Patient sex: M
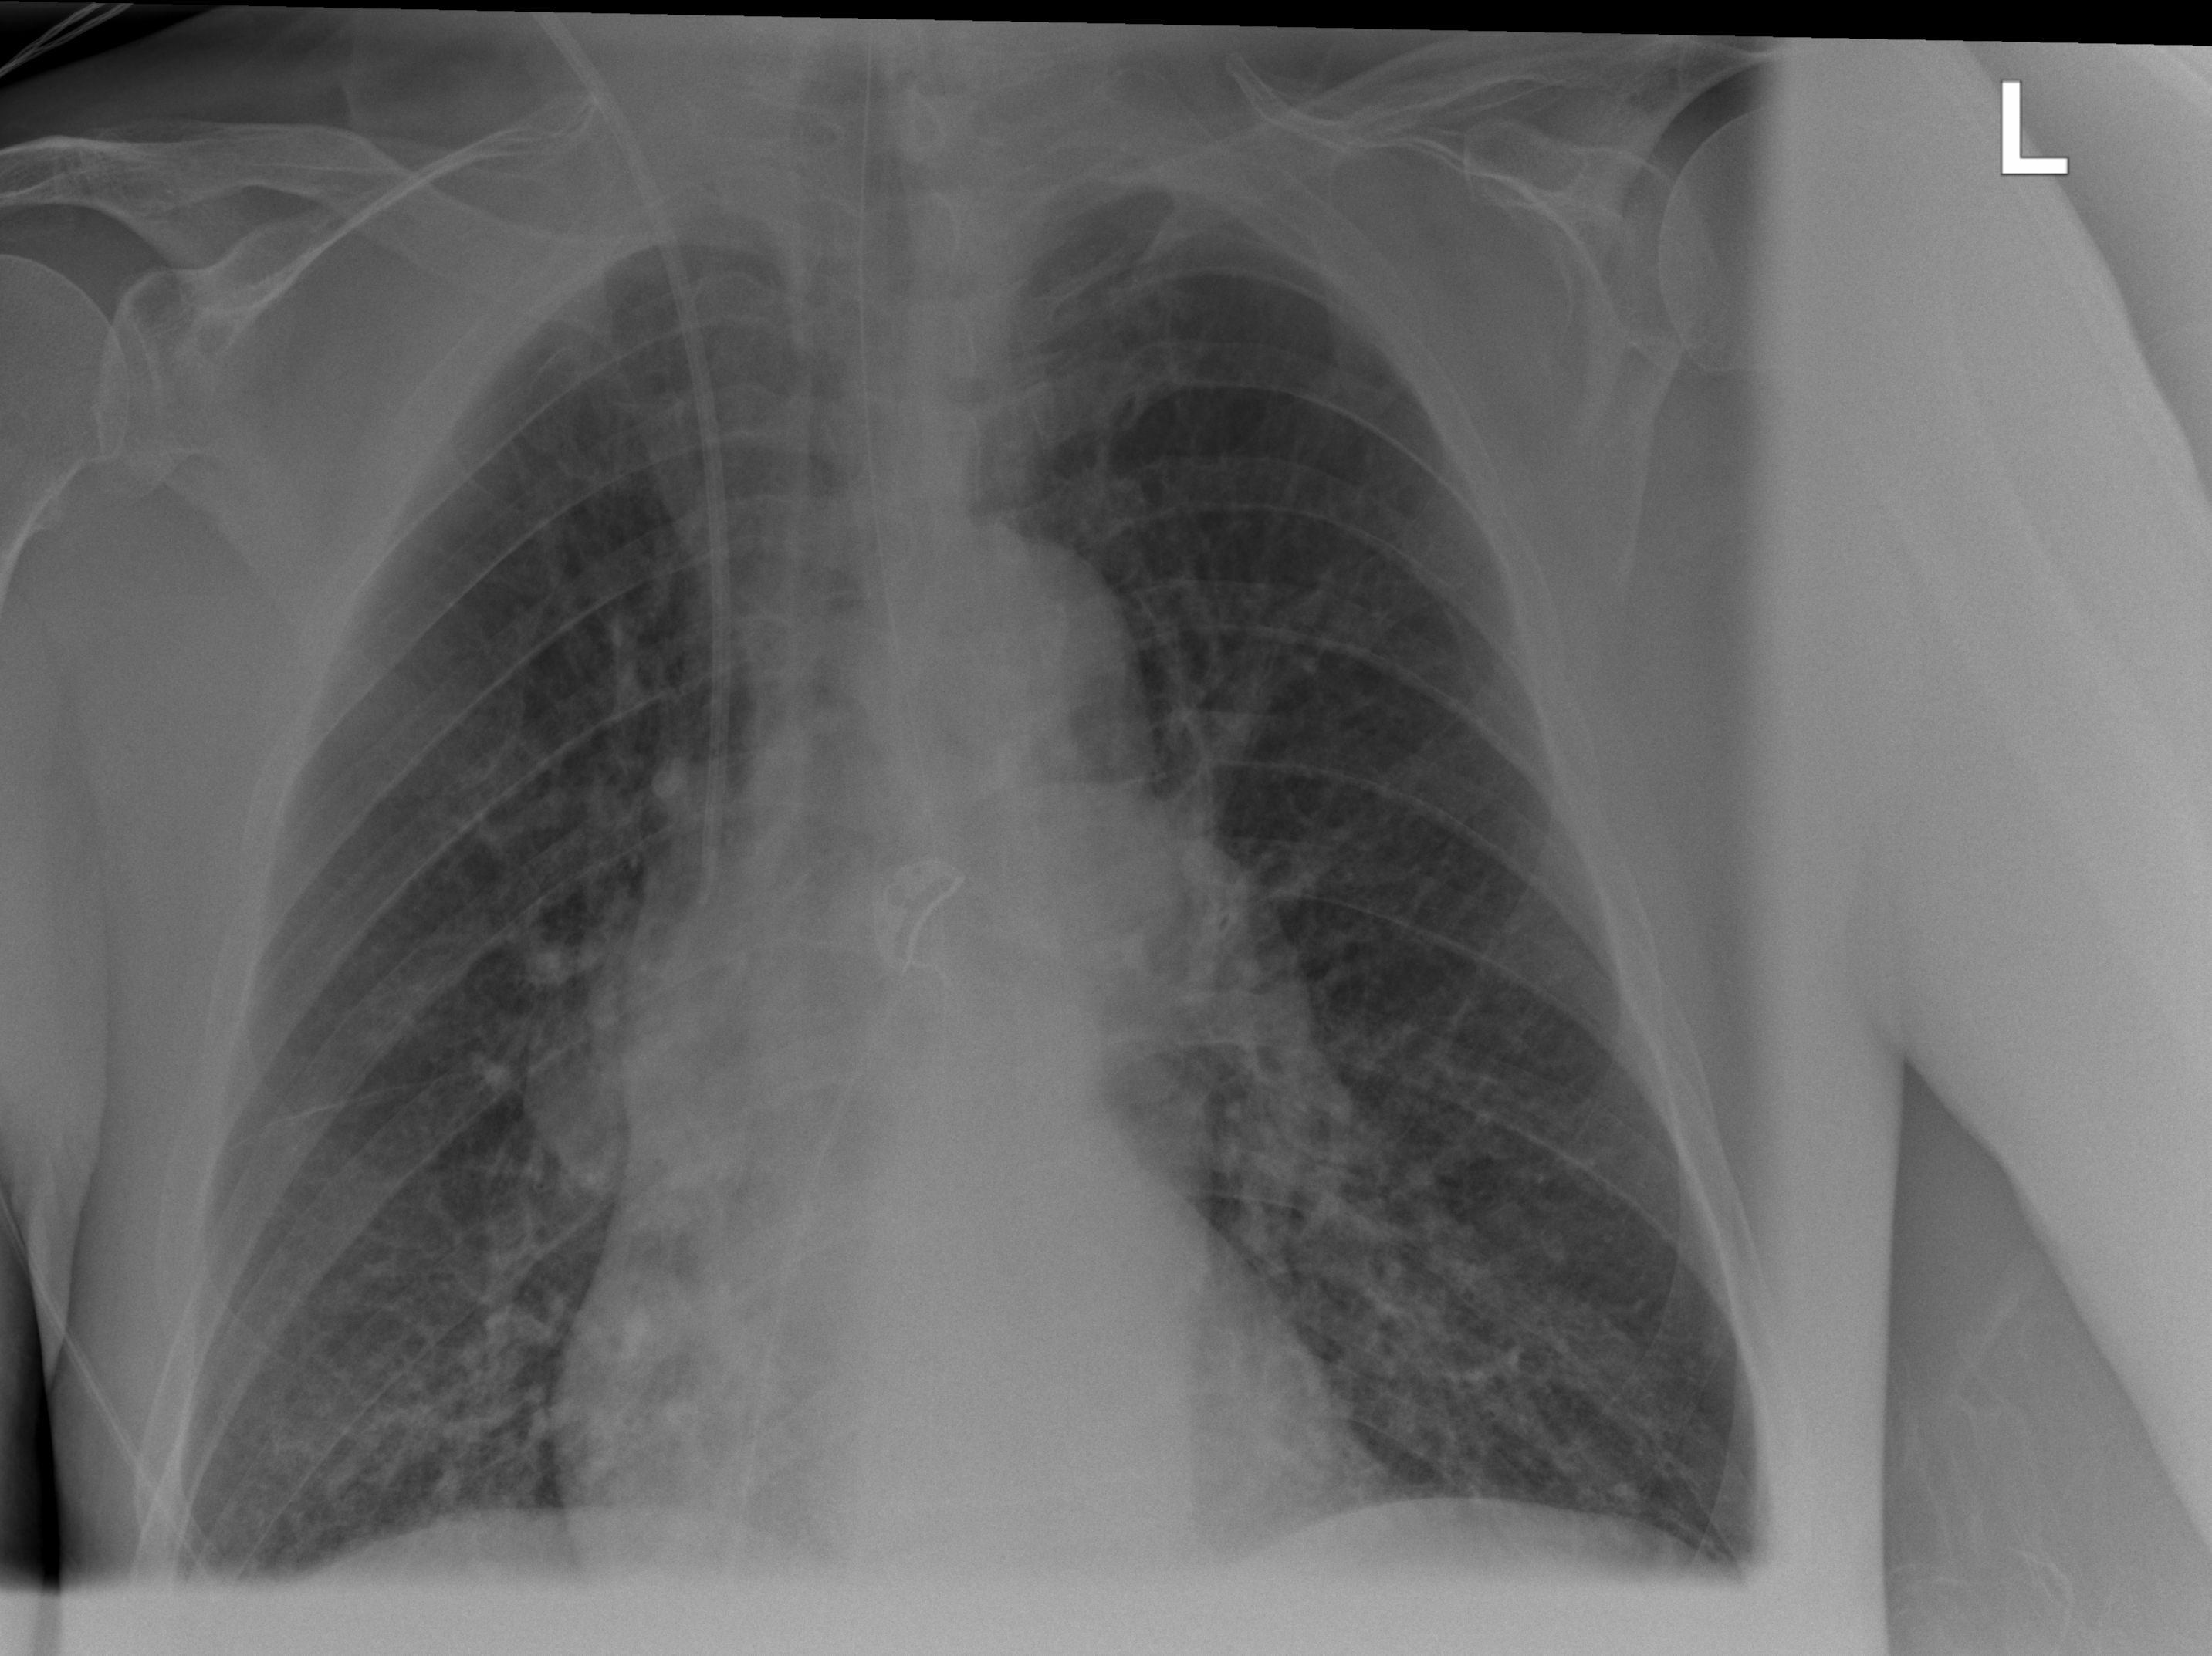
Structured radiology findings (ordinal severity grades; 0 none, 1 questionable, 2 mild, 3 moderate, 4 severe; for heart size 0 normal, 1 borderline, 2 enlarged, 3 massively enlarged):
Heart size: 0
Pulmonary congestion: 2
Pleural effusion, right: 0
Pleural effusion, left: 0
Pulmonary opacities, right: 0
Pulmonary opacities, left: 0
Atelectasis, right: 2
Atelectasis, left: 0